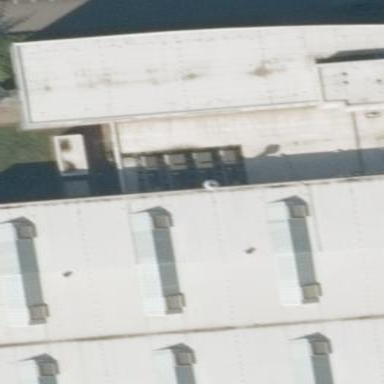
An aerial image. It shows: Industrial building.